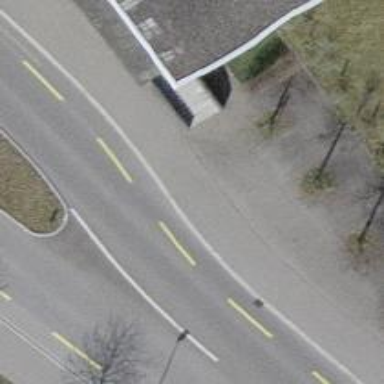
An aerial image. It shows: Sidewalk.